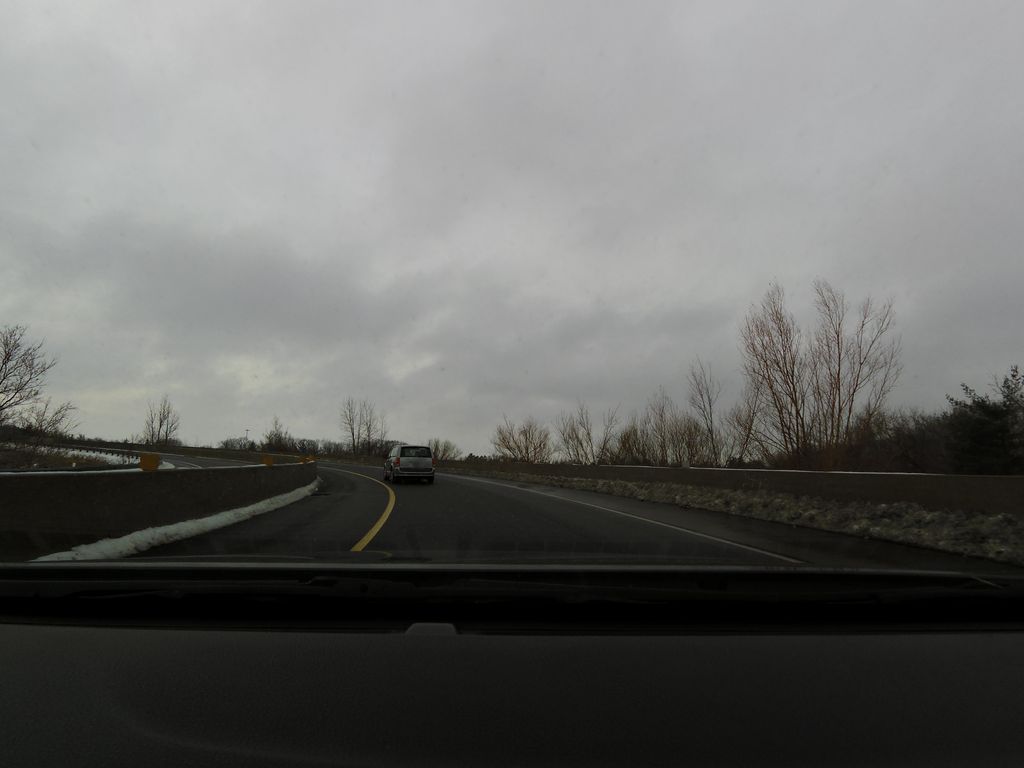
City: hamilton